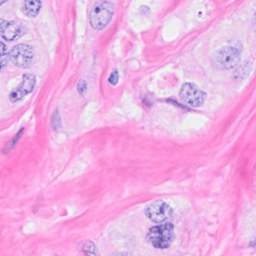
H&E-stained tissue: Breast